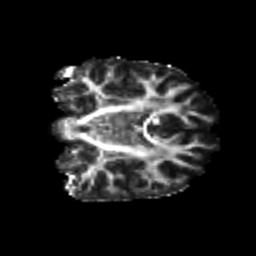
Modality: FA
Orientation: coronal
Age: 20
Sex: female
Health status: healthy
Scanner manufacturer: philips
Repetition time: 7.389 s
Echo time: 0.08599 s